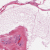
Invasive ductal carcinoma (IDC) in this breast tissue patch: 0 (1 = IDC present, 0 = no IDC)